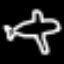
Label: airplane